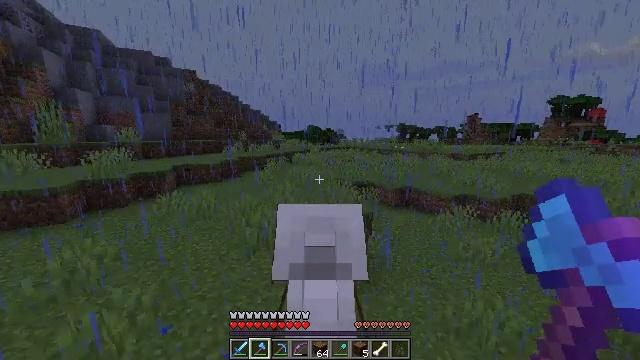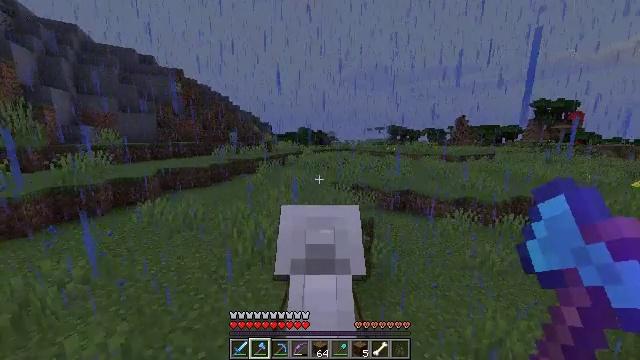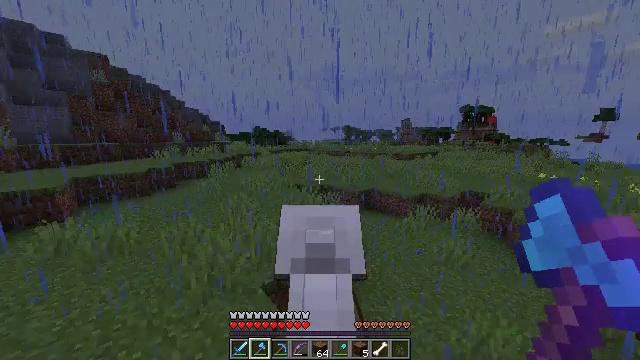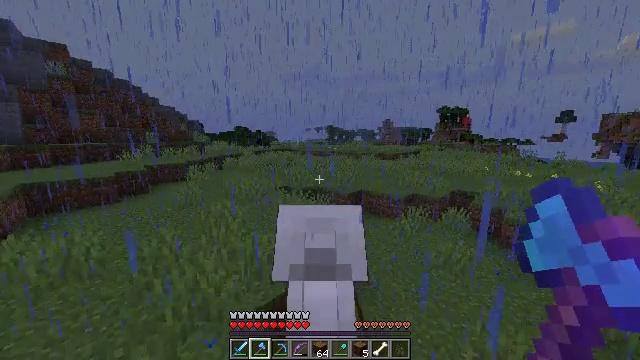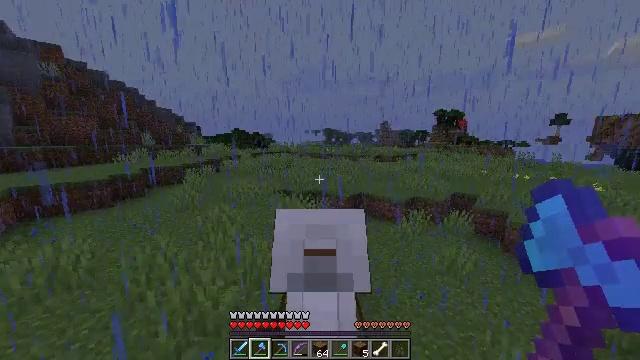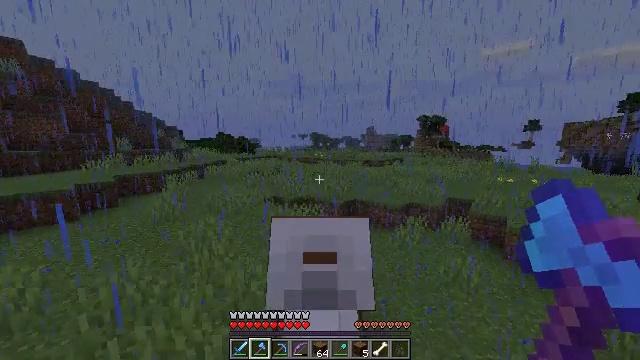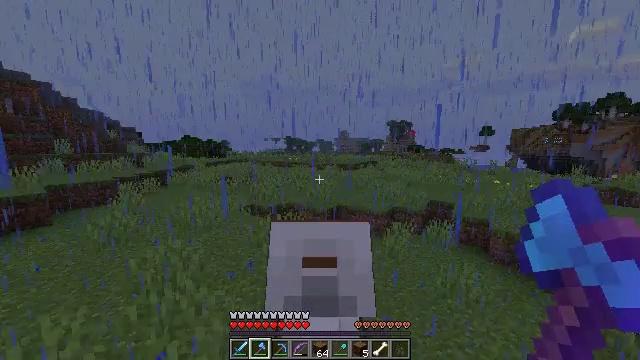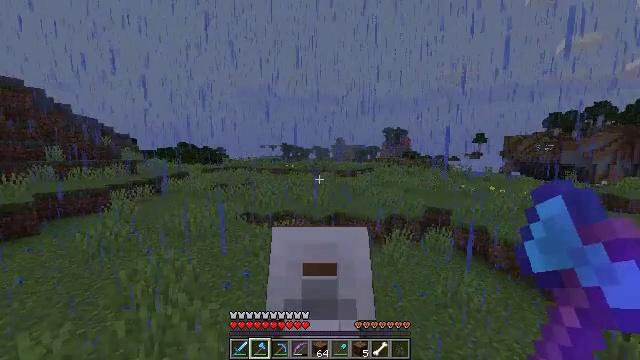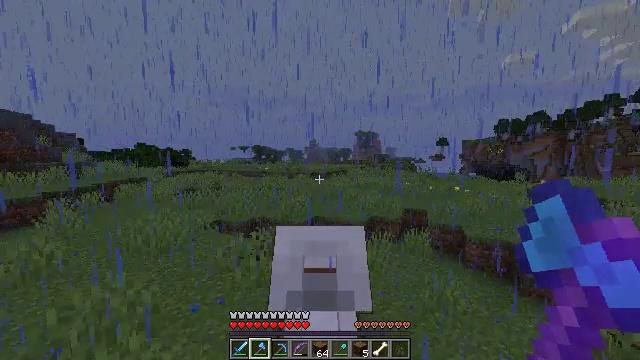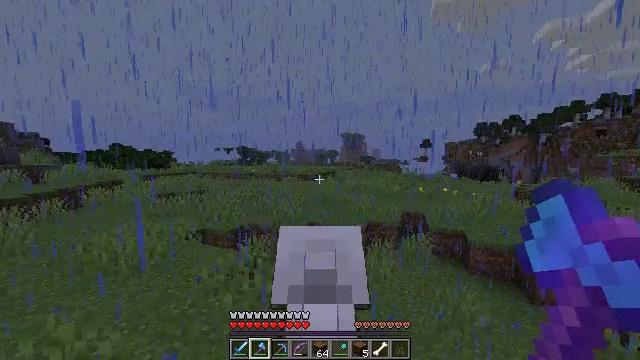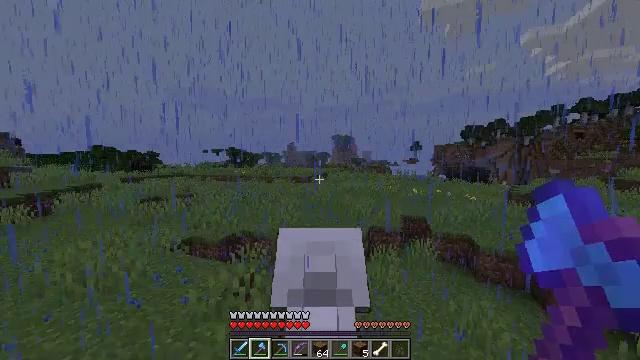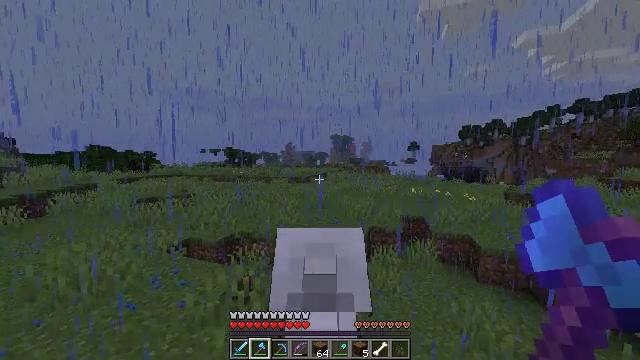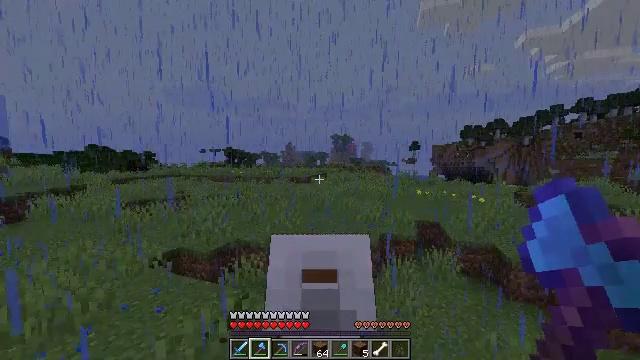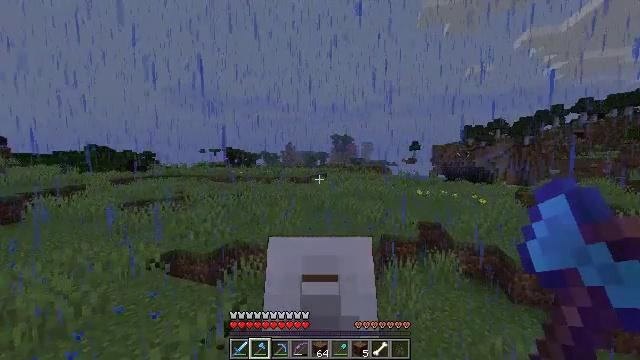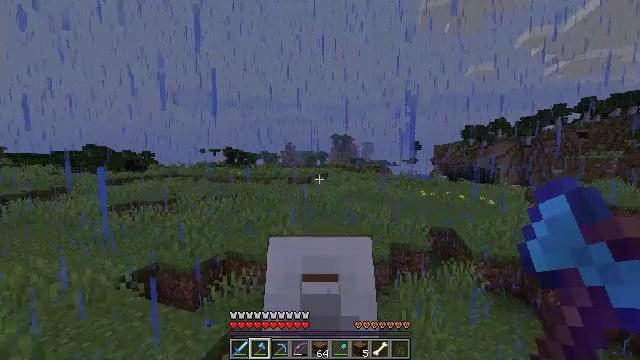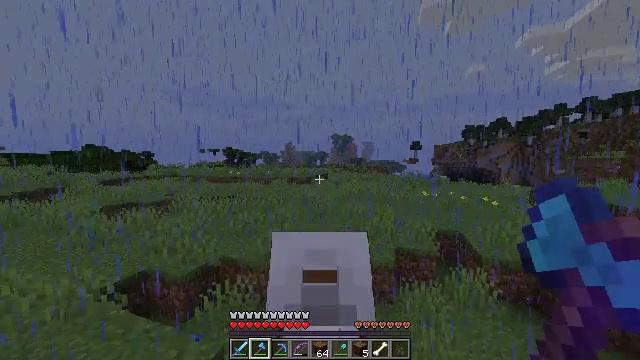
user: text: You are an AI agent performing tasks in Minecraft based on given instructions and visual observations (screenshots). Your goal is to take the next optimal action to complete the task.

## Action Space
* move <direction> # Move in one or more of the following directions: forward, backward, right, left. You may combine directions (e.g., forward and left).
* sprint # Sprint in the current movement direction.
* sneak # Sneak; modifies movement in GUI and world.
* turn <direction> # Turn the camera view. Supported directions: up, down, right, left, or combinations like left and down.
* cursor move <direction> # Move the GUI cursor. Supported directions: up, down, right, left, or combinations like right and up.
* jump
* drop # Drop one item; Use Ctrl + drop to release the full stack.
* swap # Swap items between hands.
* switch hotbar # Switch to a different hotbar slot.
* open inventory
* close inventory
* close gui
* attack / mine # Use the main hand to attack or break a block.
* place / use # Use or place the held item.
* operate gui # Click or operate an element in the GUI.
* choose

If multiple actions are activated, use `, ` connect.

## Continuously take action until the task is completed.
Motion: motion action
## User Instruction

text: Mine the mushroom stem in the forest.
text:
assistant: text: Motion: move forward and move left, sprint, turn right
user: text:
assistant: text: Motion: move forward and move left, sprint, turn right
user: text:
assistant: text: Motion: move forward and move left, sprint, turn right
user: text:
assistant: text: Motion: move forward and move left, sprint, turn right
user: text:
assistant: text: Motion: move forward and move left, sprint, turn right and up
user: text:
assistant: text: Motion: move forward and move left, sprint, turn right
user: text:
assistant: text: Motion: move forward and move left, sprint, turn right and up
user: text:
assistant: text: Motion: move forward and move left, sprint, turn right
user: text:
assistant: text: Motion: move forward and move left, sprint
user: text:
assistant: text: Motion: move forward, sprint, turn right
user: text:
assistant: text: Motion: move forward, sprint
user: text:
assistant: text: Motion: move forward, sprint
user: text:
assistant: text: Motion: move forward, sprint
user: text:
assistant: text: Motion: move forward, sprint
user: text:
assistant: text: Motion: move forward, sprint
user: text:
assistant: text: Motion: move forward, sprint
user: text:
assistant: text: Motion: move forward, sprint
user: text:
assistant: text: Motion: move forward, sprint
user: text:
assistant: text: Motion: move forward, sprint
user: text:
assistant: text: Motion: move forward, sprint
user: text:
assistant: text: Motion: move forward, sprint
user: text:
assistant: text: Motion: move forward, sprint, turn right and up
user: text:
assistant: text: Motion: move forward, sprint
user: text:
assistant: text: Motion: move forward, sprint
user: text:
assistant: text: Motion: move forward, sprint
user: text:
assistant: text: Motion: move forward, sprint
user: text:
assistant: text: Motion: move forward, sprint
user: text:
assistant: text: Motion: move forward, sprint
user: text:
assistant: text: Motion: move forward, sprint
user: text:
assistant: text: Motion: move forward, sprint